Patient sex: F
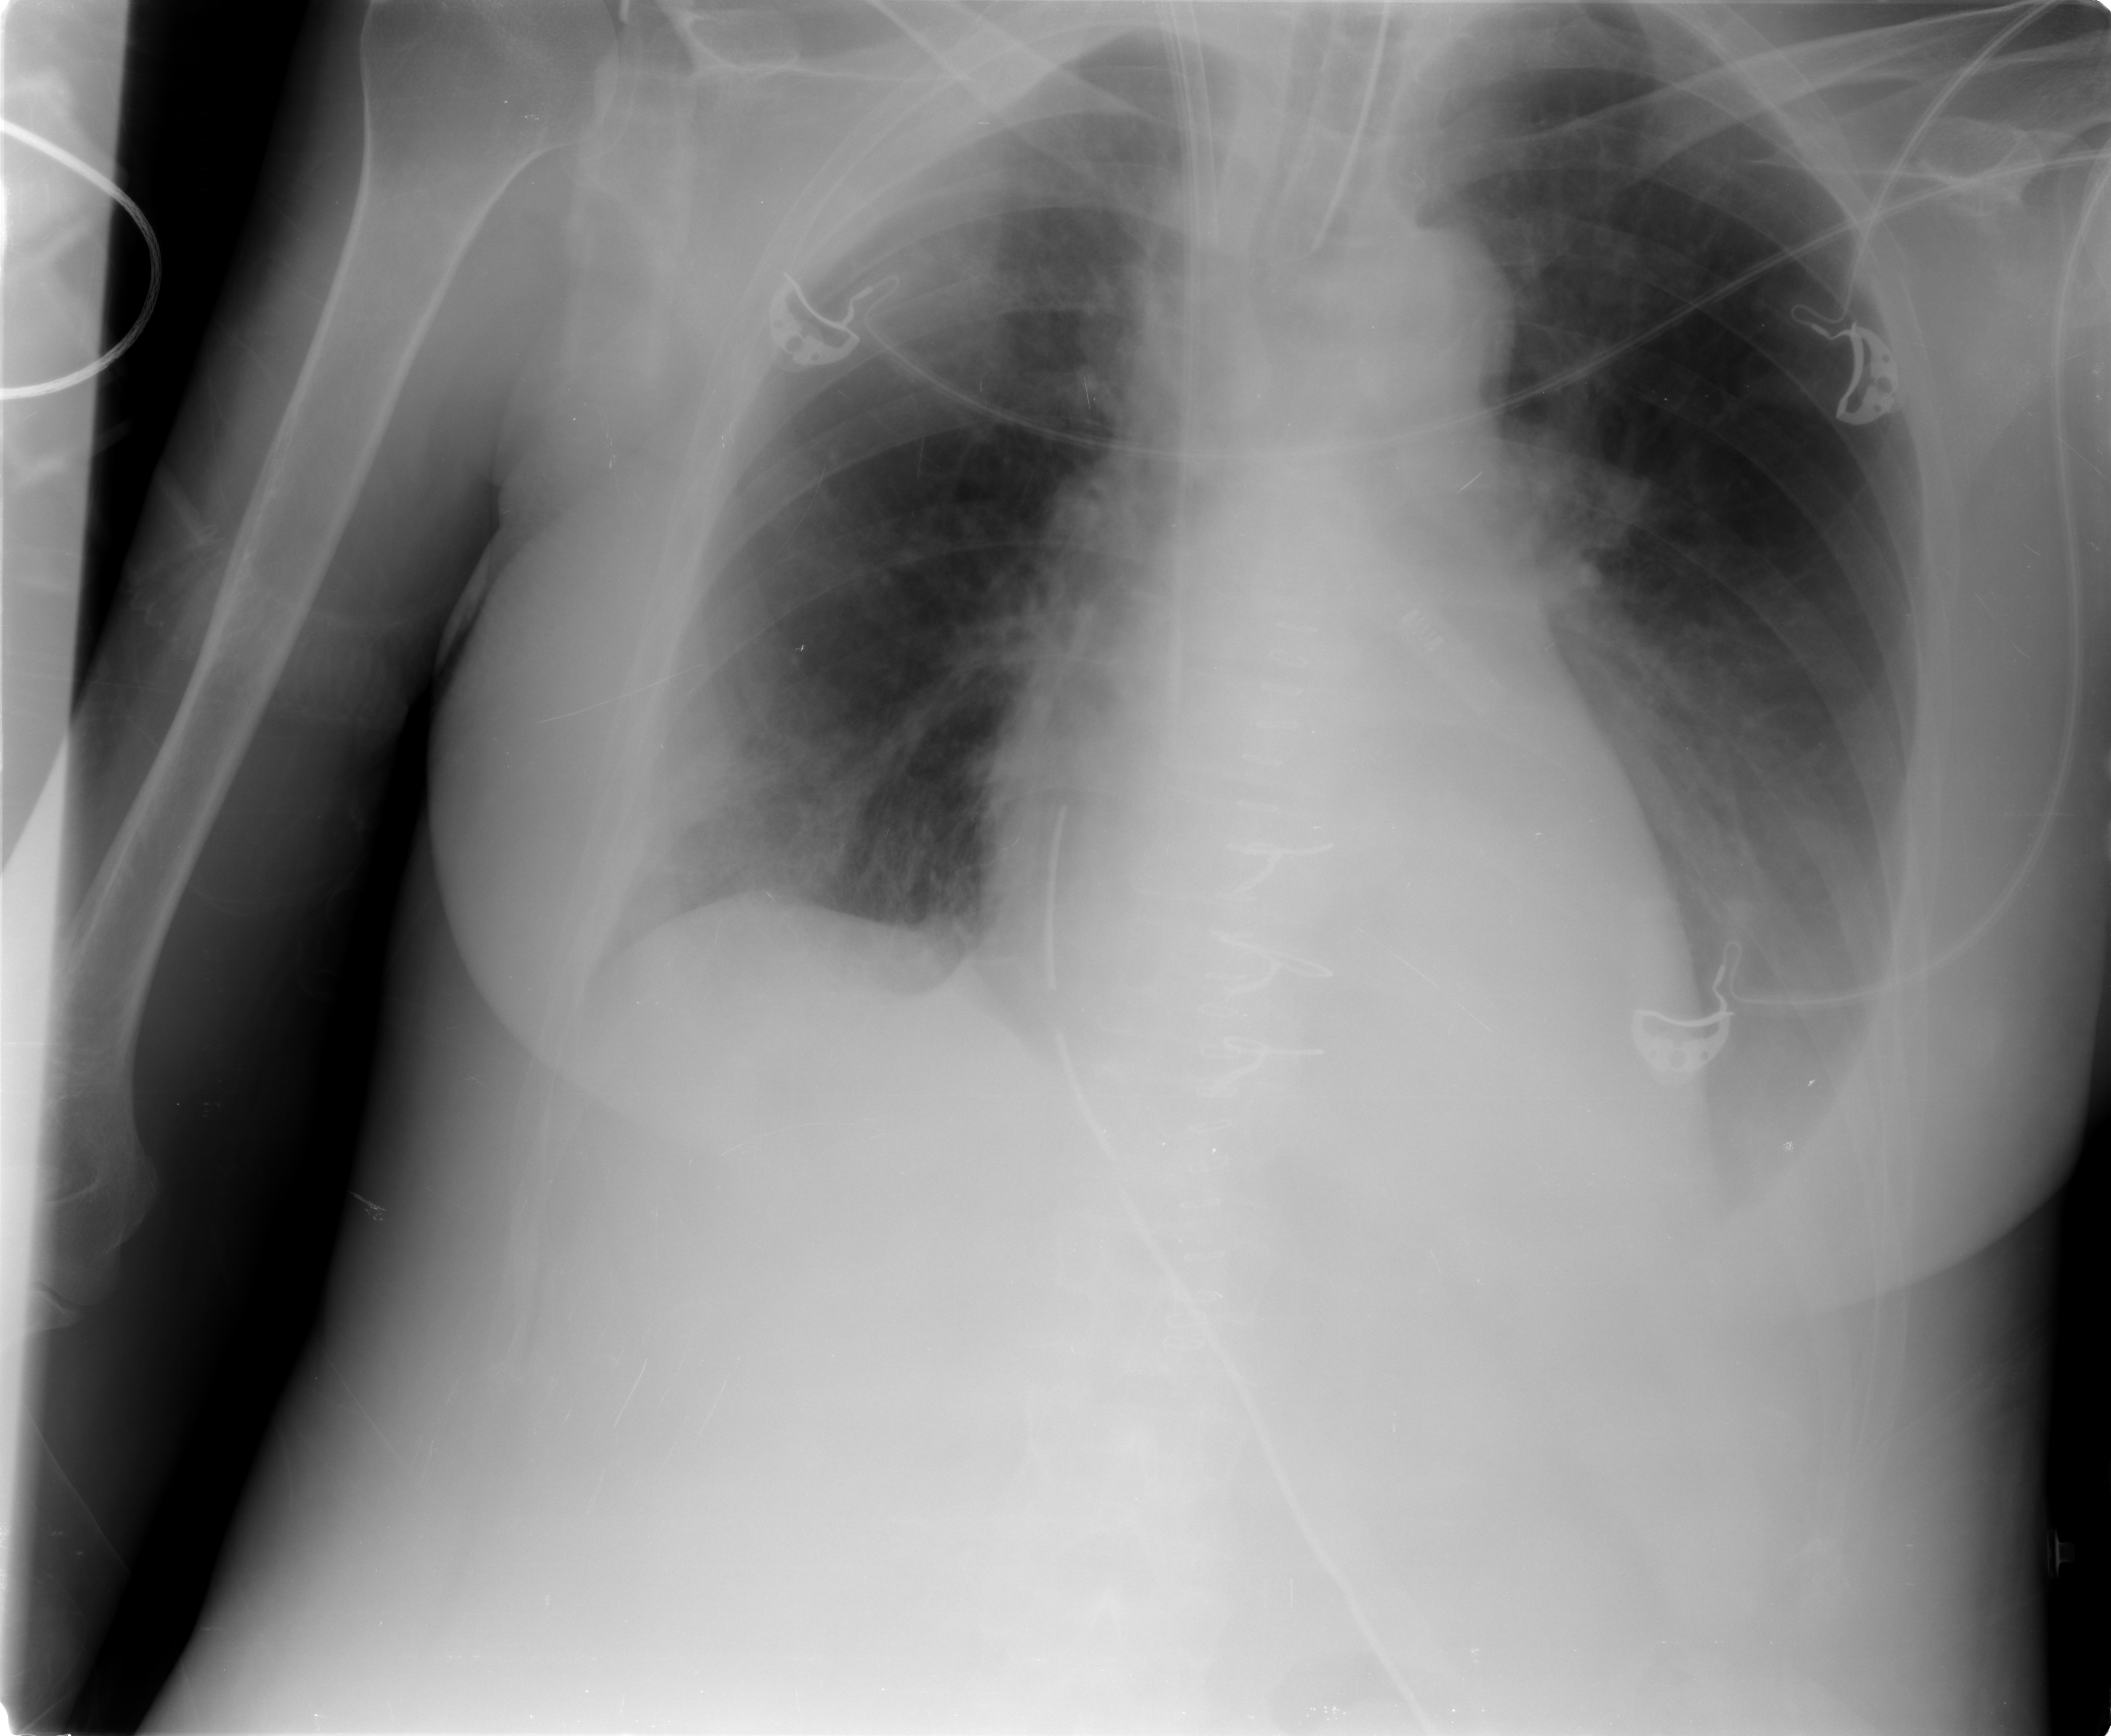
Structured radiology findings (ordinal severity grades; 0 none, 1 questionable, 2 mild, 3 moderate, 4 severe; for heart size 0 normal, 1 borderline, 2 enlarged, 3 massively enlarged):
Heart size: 2
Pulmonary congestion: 1
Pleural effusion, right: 0
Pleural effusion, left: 2
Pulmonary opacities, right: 1
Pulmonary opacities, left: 1
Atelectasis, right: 2
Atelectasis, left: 2